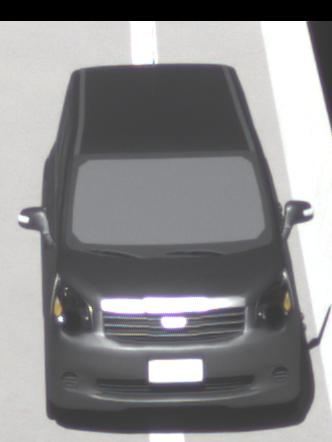
Make: Toyota
Model: Noah
Detailed model: Voxy R70G
Model produced from: 2007
Model produced until: 2013
Doors: 5
Color: gray
Road condition: dry road
Daytime: morning or afternoon
Contrast: high contrast